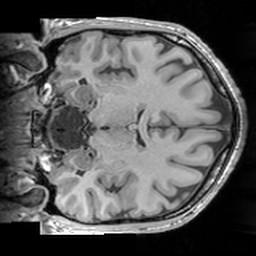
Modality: T1w
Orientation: coronal
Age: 30
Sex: male
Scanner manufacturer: siemens
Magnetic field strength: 3 T
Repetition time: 1.63 s
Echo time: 0.00311 s